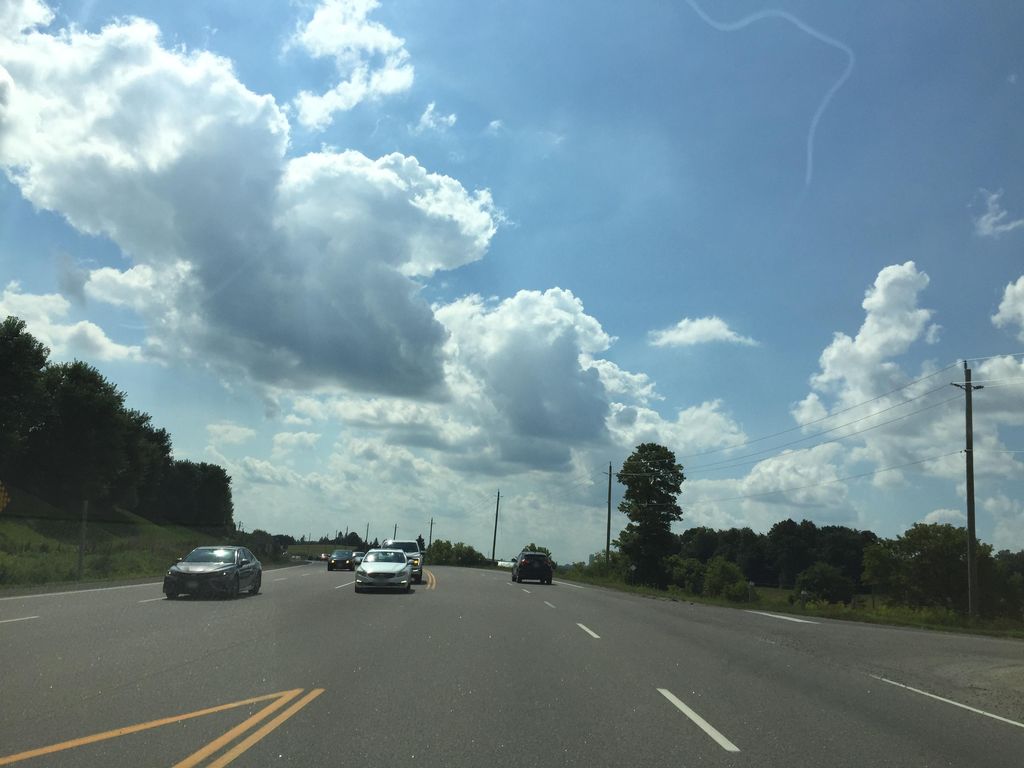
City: kitchener-waterloo